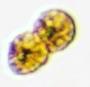
Label: Margalefidinium